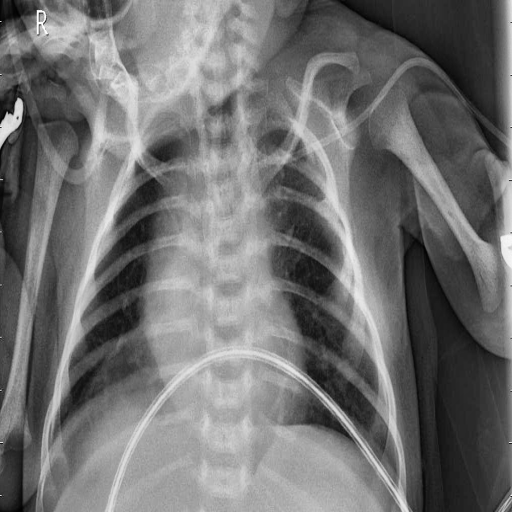
Finding: PNEUMONIA